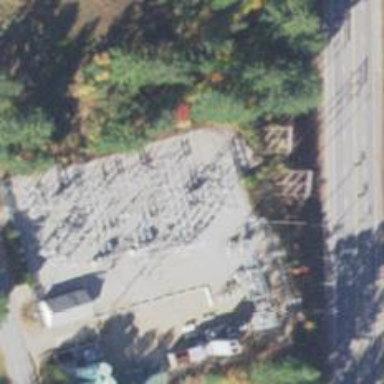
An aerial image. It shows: Switch for power supply.